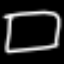
Label: square